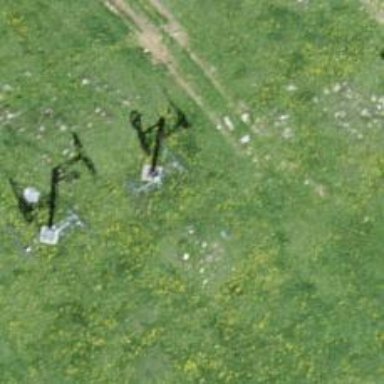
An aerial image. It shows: Pylon used for aerialway.